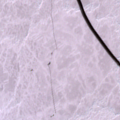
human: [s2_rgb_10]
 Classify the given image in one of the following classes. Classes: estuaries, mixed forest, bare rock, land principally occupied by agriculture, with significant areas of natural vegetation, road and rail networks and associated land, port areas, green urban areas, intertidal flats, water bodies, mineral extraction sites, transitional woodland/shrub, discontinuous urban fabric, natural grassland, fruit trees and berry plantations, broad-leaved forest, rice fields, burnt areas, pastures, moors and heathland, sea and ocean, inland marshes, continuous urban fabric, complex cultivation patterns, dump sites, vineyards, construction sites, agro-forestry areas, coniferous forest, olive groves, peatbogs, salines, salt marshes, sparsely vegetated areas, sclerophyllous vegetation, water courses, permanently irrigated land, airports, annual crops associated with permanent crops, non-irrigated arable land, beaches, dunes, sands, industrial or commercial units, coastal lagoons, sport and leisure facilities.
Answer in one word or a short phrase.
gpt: sea and ocean